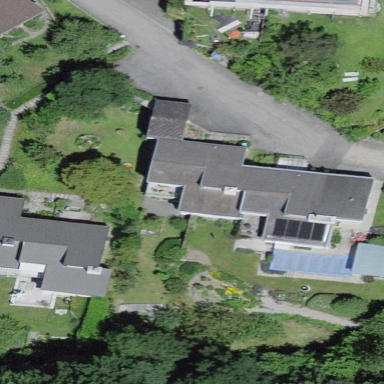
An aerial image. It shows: Residential building.